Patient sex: F
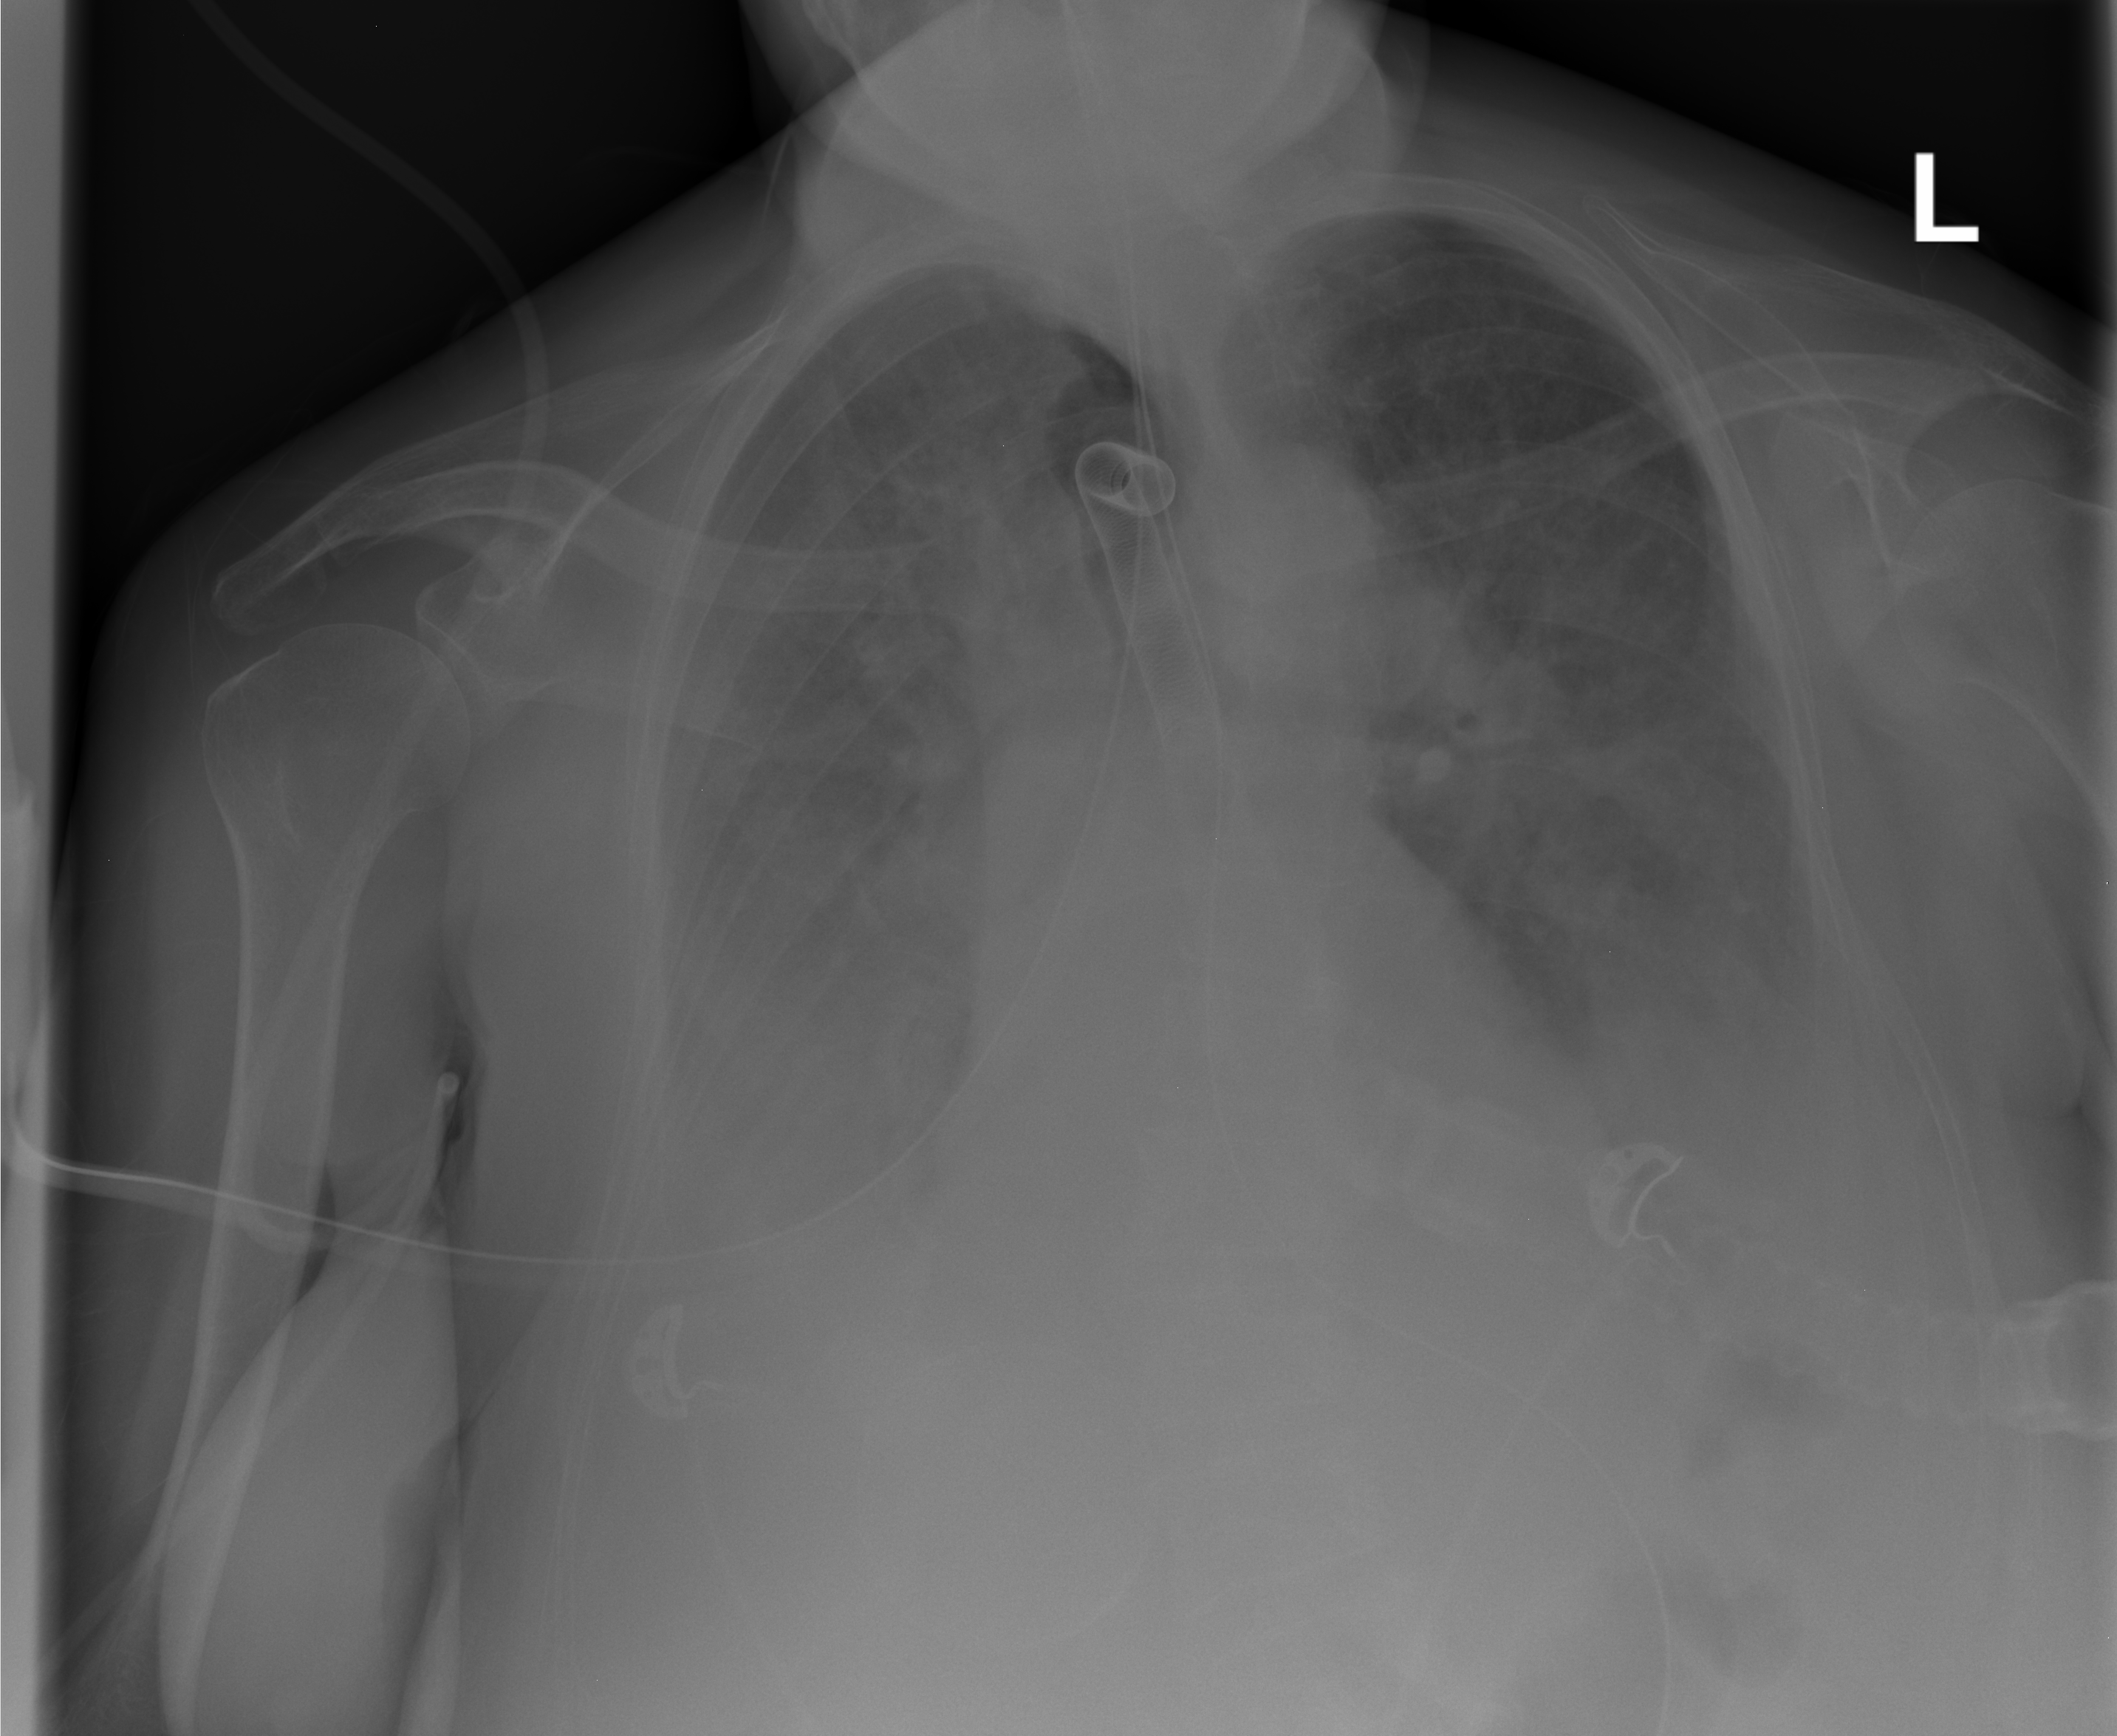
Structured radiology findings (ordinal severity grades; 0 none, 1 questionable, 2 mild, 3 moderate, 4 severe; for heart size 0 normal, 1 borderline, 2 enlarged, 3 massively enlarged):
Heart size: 0
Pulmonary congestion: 2
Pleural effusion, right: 3
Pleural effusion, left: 3
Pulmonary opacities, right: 2
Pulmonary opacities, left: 2
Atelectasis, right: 2
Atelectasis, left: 2